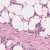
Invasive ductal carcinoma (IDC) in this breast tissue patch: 1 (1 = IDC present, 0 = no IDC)